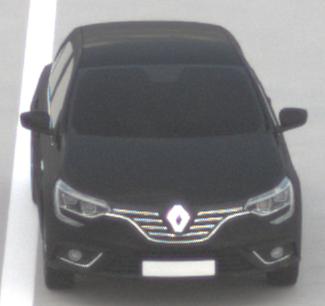
Make: Renault
Model: Mégane ENERGY TCe 100
Detailed model: Mégane (IV)
Model produced from: 2016/03
Model produced until: 2018/08
Doors: 5
Color: black
Road condition: dry road
Daytime: midday
Contrast: low contrast